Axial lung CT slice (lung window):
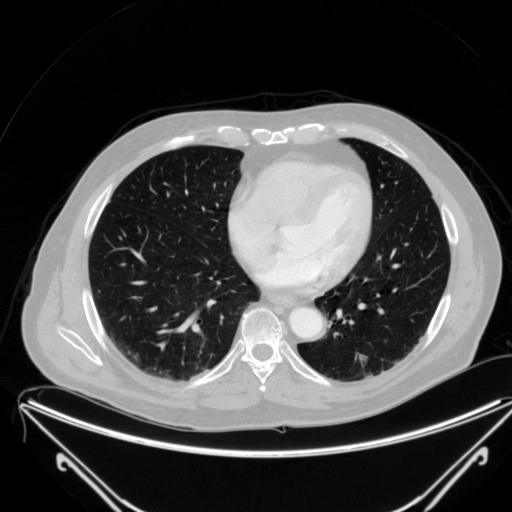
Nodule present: no